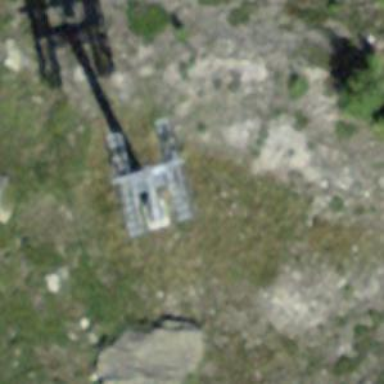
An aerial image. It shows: Pylon for aerialway.